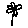
Label: flower